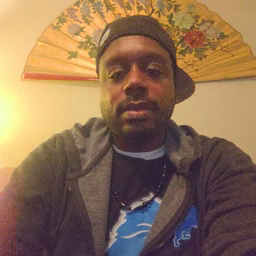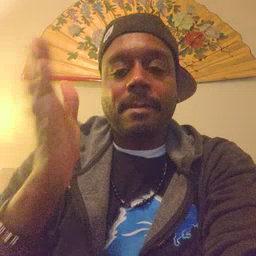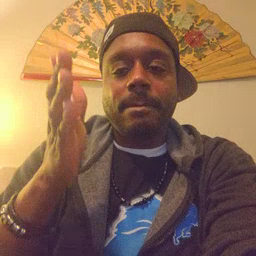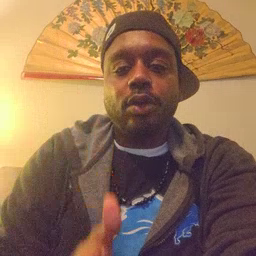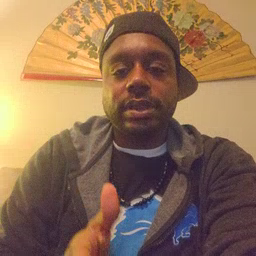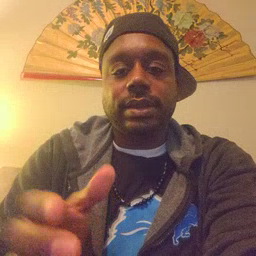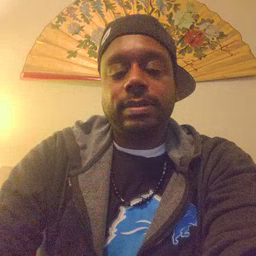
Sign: person